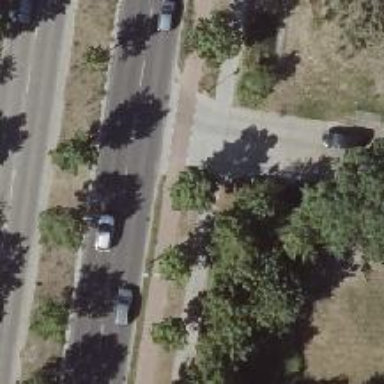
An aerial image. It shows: Avenue of deciduous broadleaved trees.